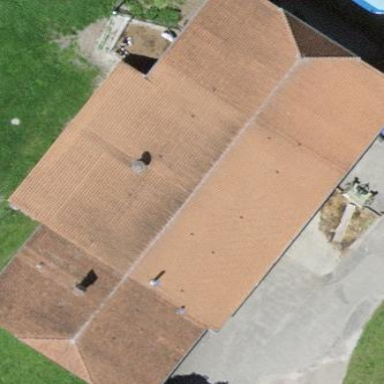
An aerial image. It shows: Farm building.